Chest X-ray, PA view. Patient: 43 years old, sex F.
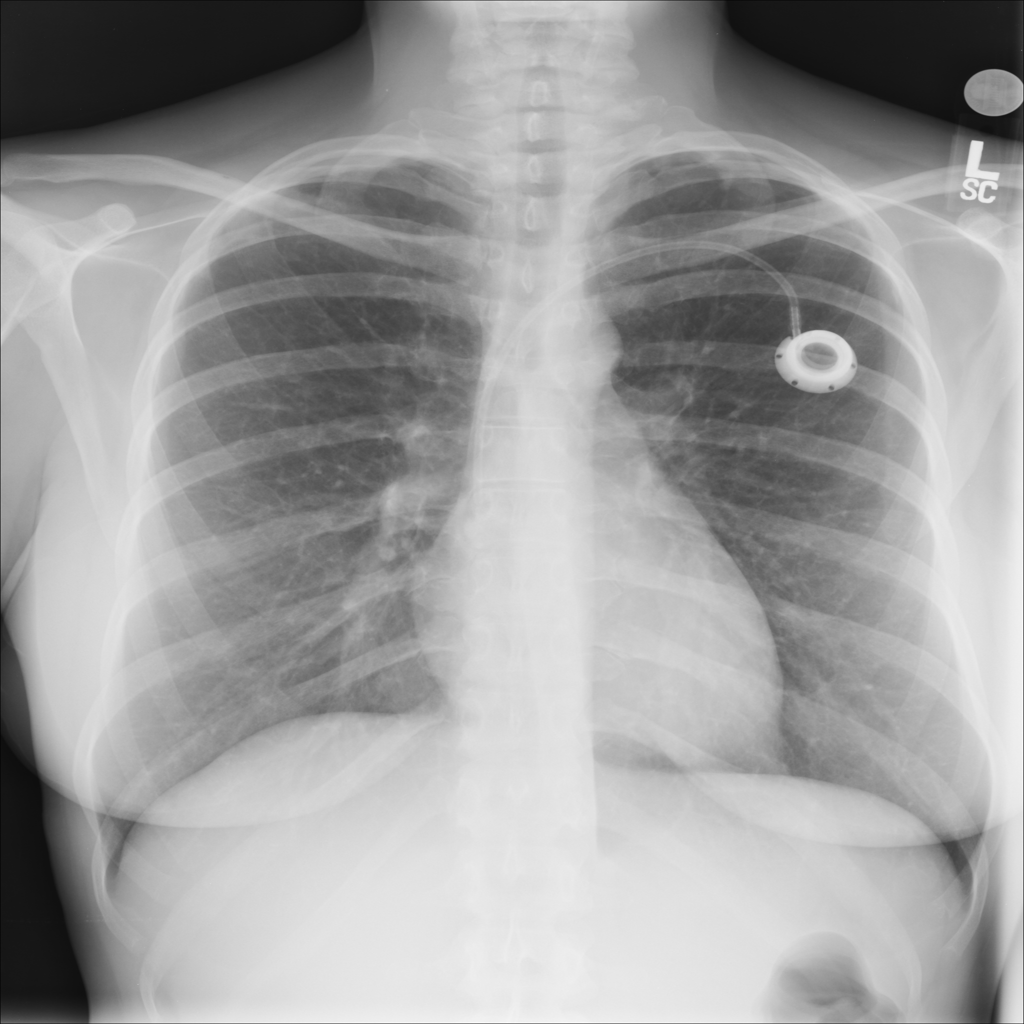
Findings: No Finding